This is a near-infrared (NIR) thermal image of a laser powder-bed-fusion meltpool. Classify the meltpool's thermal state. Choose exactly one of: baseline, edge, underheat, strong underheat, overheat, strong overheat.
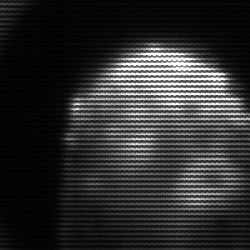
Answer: edge